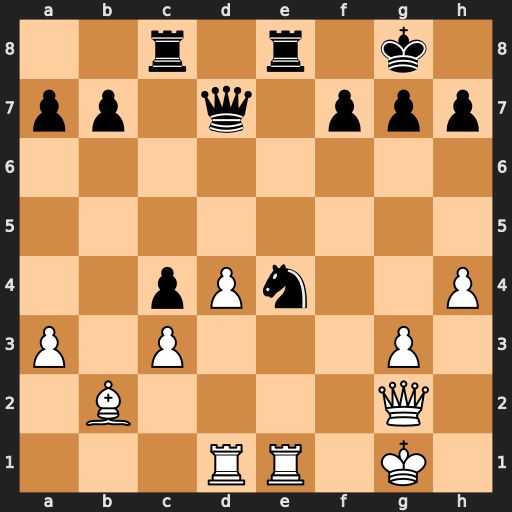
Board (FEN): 2r1r1k1/pp1q1ppp/8/8/2pPn2P/P1P3P1/1B4Q1/3RR1K1
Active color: w
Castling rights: -
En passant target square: -
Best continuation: Rxe4 Rxe4 Qxe4